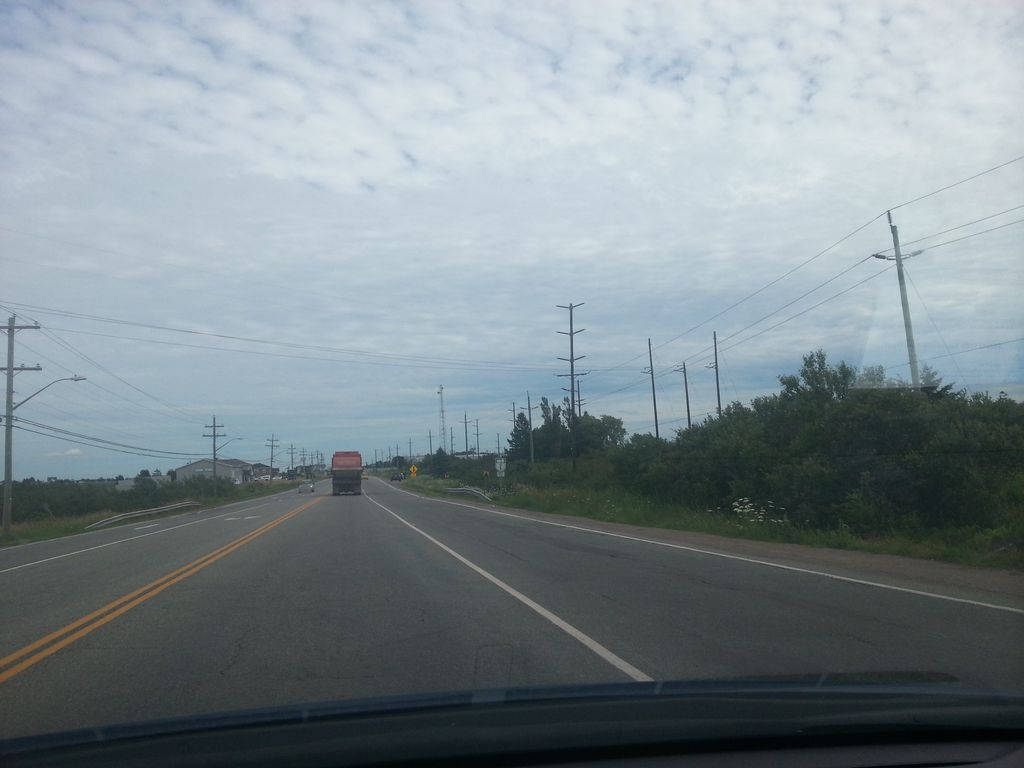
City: charlottetown